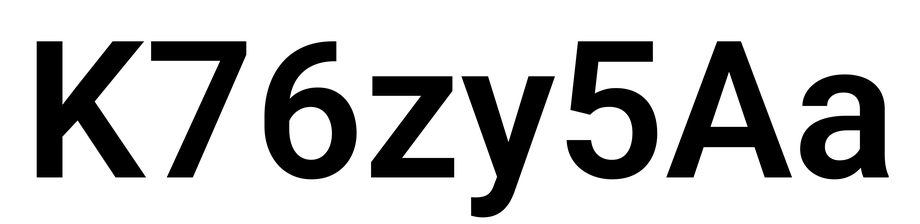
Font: Roboto_SemiBold